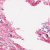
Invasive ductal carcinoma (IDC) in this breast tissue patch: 0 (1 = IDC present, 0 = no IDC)